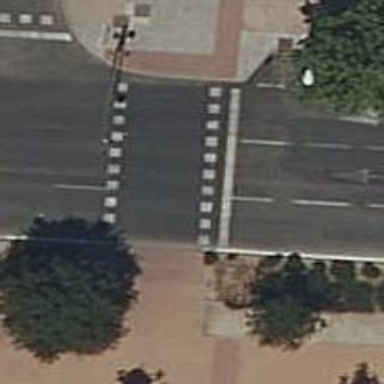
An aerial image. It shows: Crossing with traffic signals.